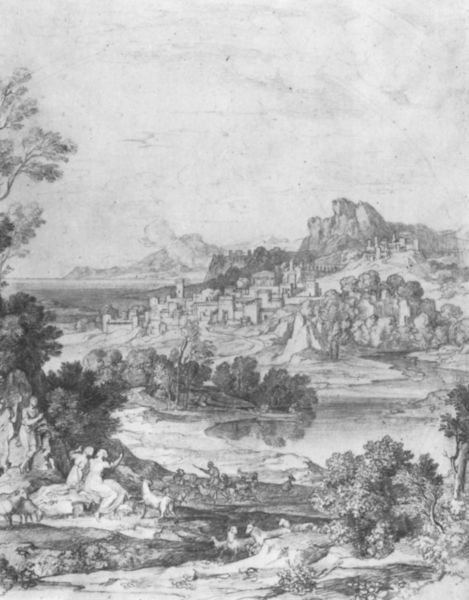
Titel: Heroische Landschaft mit Regenbogen
Künstler: Joseph Anton Koch
Institution: Nürnberg, Germanisches Nationalmuseum
Schlagwörter: baum, berg, felsen, himmel, mann, wasser, weiß, wolken, bäume, frauen, landschaft, menschen, see, stadt, teich, ufer, grau, licht, schwarz, zeichnung, ausblick, haus, hund, tiere, leute, alt, mensch, stein, bild, ferne, horizont, häuser, hügel, natur, wind, busch, büsche, gewässer, rauch, sträucher, wald, küste, perspektive, berge, fels, dorf, grafik, herde, bank, fluß, romantik, stufen, grass, paradies, schaf, druck, schwarz weiß, radierung, stich, götter, mittelalter, nymphen, schafe, hirte, ziege, koch, joseph anton koch, angler, ziegen, schafherde, perpsektive, schaff